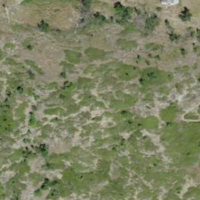
EUNIS habitat code: 31
Species observed at this site:
Linaria angustissima